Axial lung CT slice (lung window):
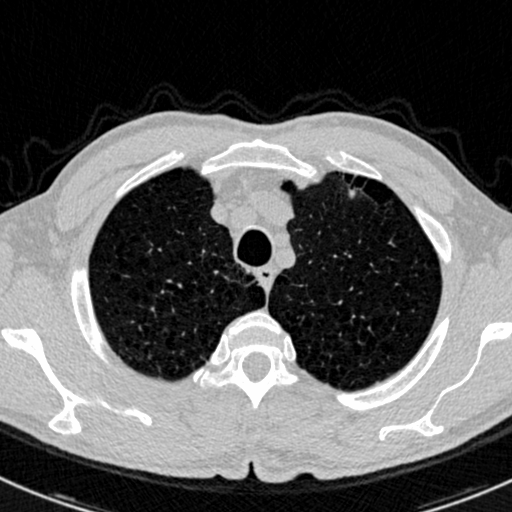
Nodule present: no